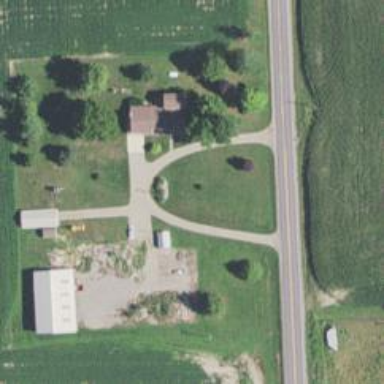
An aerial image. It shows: Driveway leading to service road.